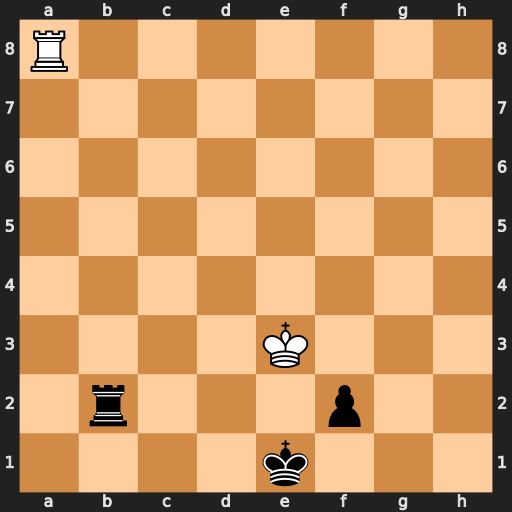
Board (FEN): R7/8/8/8/8/4K3/1r3p2/4k3
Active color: w
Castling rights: -
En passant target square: -
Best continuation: Ra1+ Rb1 Rxb1#